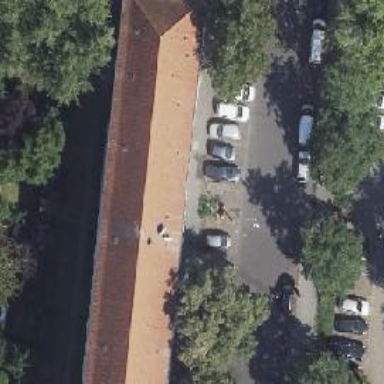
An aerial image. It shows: There is parking obstacle present.